Interaction volume radius: 10 \u00c5
Interaction volume height: 20 \u00c5
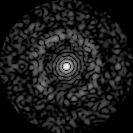
Disorder parameter: 0.8062